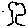
Label: tree